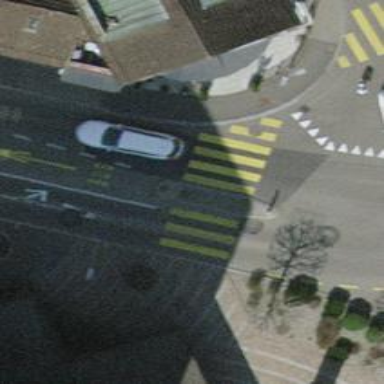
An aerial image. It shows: Uncontrolled zebra crossing with central island.